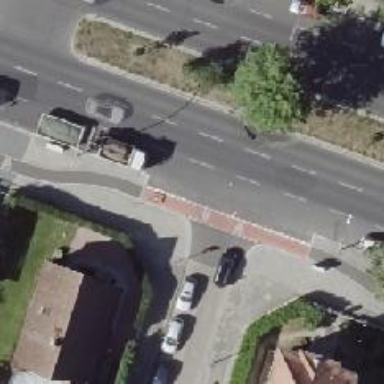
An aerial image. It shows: Asphalt cycleway with uncontrolled crossing.